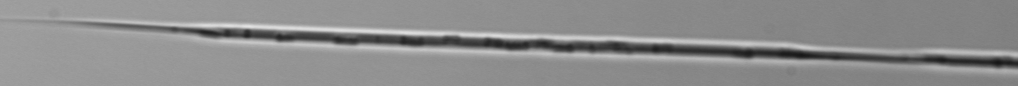
Label: Rhizosolenia